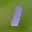
Label: 1